Aerial crown-view tile of a tropical tree (Barro Colorado Island, Panama), acquired 20241112:
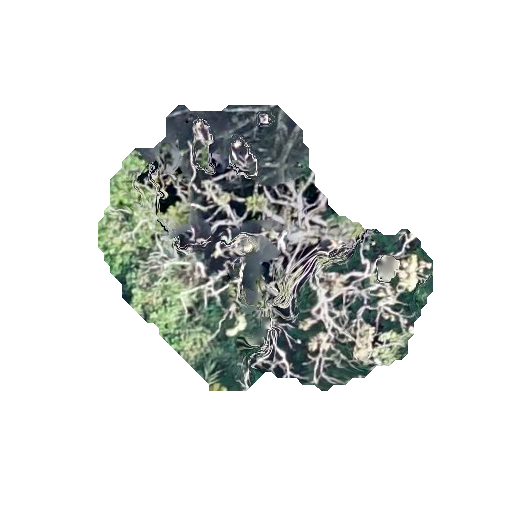
Species: Cecropia insignis
GBIF accepted scientific name: Cecropia insignis
Crown area: 98.954 m²